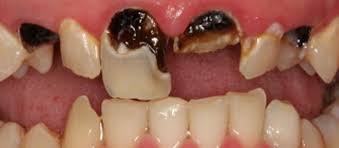
Condition: Caries